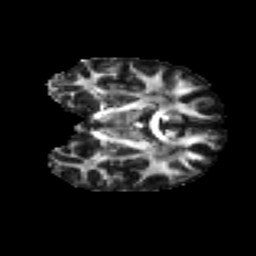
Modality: FA
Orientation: coronal
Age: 38
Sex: female
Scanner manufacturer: ge
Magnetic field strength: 3 T
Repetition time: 7.8 s
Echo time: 0.0614 s